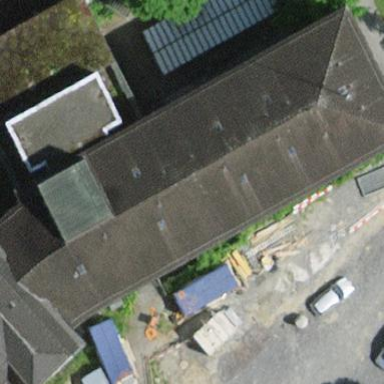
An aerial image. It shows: Hospital building.